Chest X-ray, AP view. Patient: 46 years old, sex M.
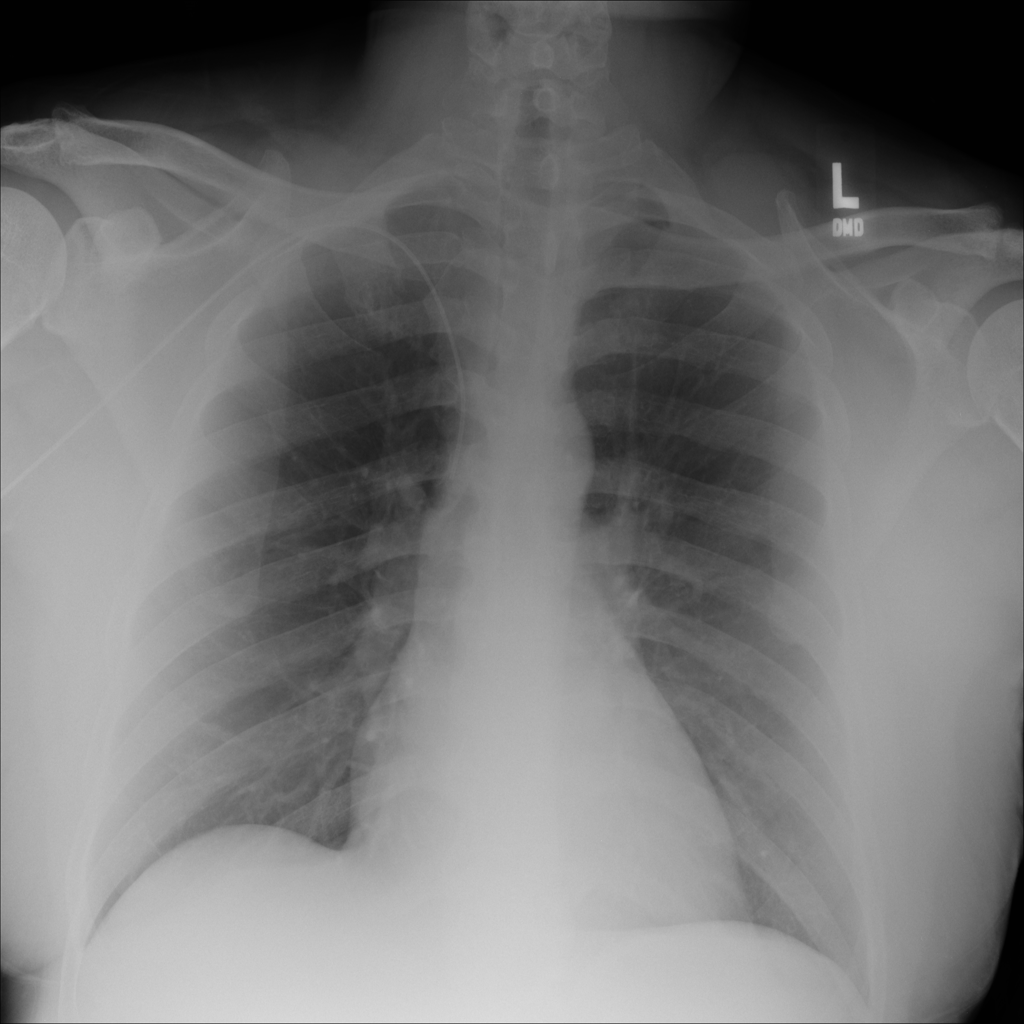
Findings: No Finding